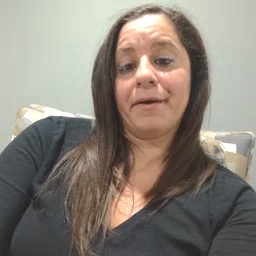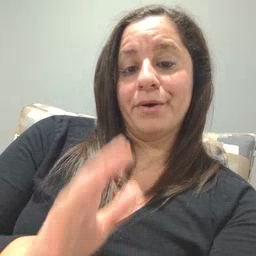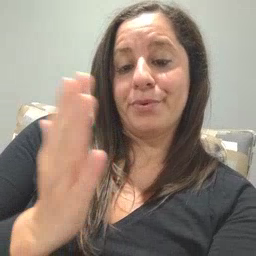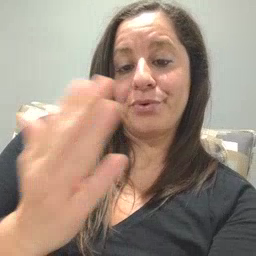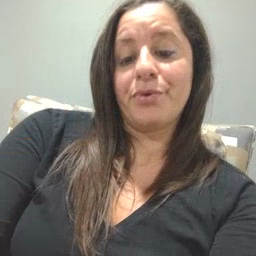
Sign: book